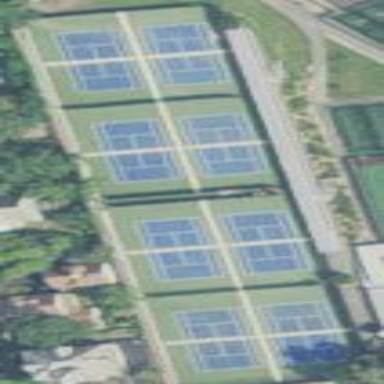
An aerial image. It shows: Tennis court in leisure pitch.